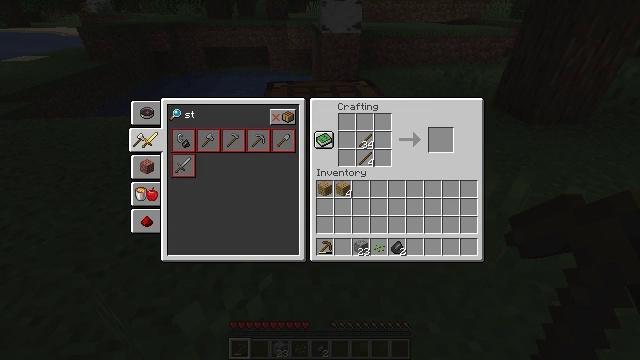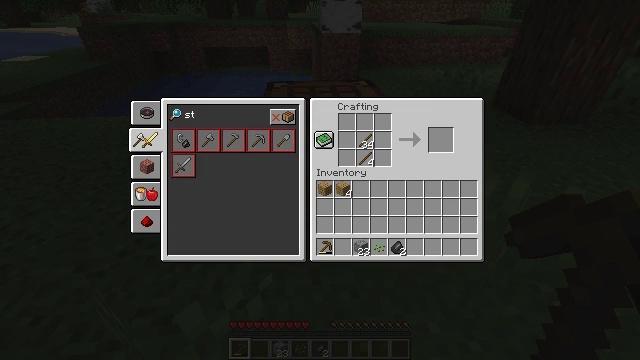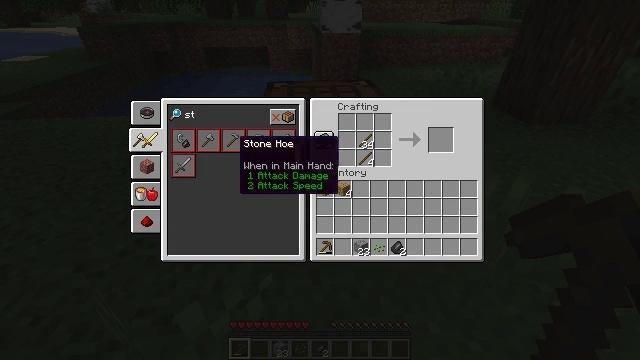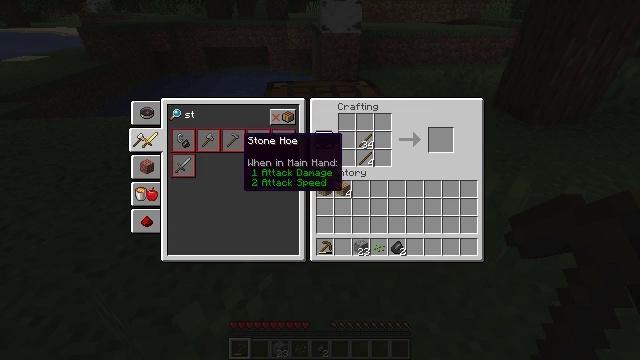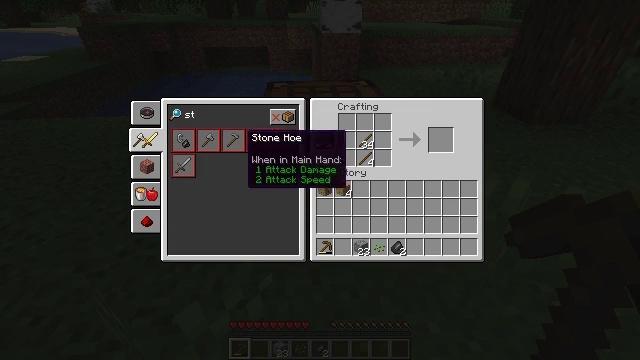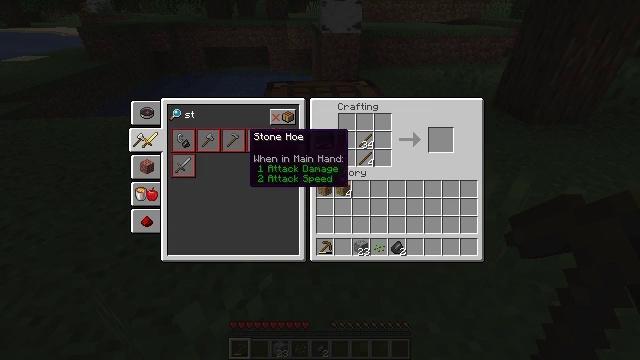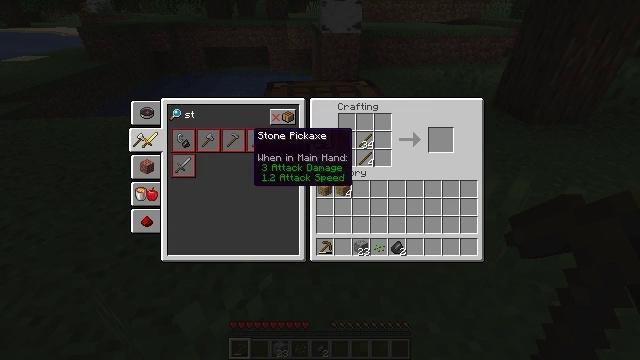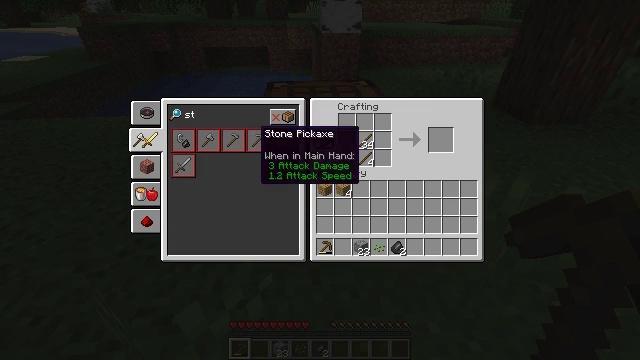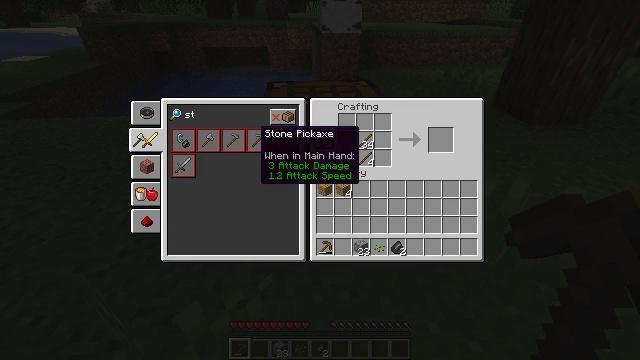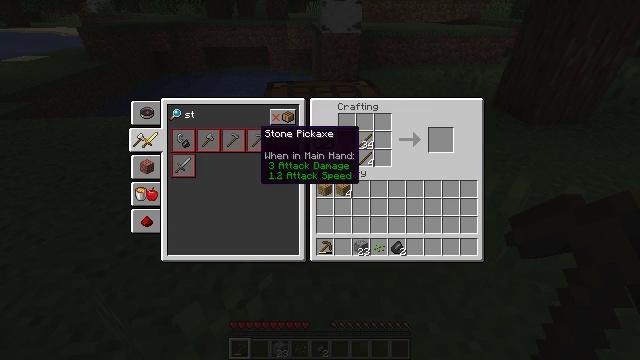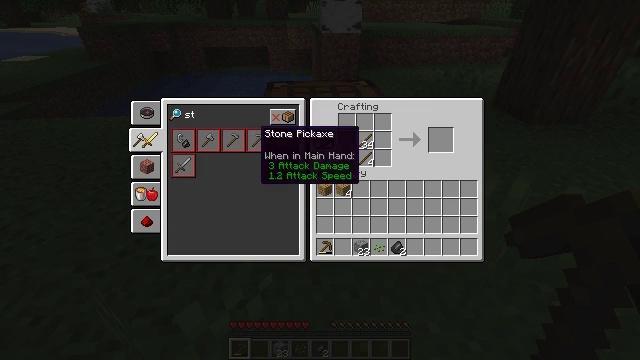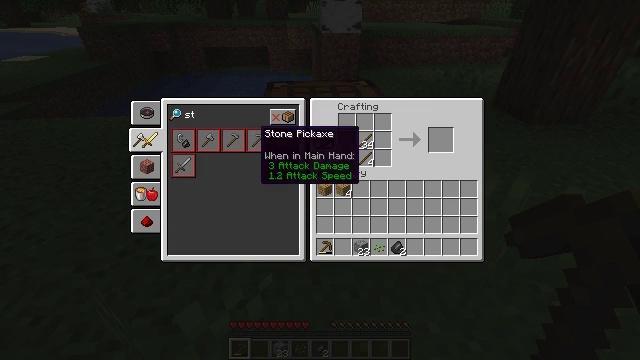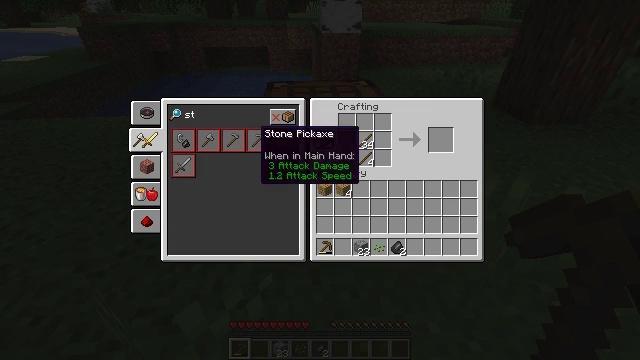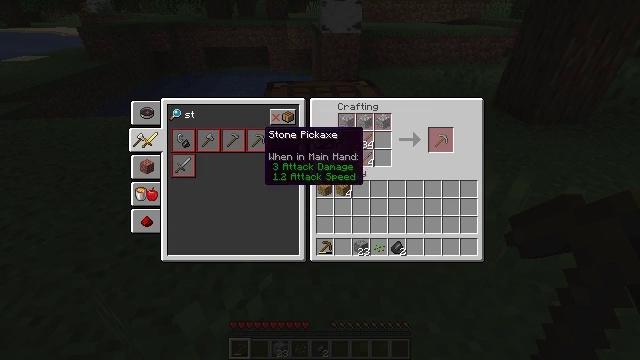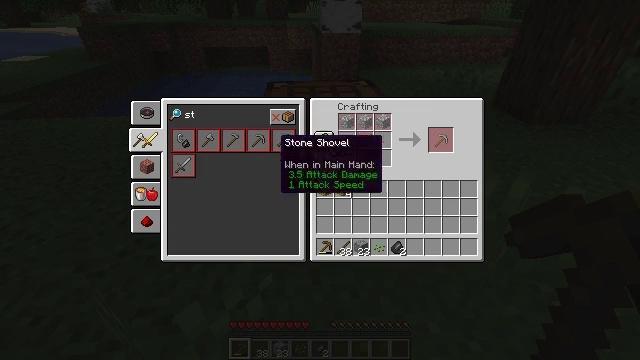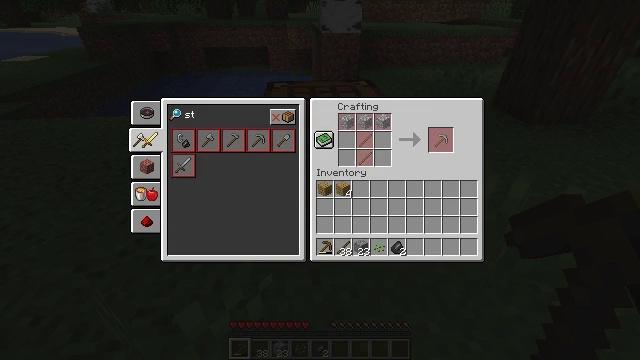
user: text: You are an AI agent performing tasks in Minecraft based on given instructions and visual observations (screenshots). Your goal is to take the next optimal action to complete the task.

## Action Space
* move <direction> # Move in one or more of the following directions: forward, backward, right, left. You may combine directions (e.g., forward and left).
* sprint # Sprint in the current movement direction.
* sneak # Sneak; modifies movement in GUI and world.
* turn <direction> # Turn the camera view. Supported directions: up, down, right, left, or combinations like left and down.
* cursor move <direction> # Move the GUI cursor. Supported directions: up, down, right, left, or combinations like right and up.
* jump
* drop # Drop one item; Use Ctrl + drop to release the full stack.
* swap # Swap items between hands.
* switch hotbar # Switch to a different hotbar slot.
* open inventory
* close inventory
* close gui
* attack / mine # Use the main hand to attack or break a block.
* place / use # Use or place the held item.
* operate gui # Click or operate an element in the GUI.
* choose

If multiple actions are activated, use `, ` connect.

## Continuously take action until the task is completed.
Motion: motion action
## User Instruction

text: Get the crafting table into the inventory.
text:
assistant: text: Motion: cursor move right and up
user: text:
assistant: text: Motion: cursor move right and up
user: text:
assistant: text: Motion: no_op
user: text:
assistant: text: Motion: no_op
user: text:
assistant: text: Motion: no_op
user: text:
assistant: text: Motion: no_op
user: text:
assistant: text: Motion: cursor move right
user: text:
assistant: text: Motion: operate gui
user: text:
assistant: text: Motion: operate gui
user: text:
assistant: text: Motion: operate gui
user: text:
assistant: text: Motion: no_op
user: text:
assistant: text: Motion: no_op
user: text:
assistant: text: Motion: no_op
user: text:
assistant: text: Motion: cursor move right and down
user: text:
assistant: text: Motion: cursor move right and down
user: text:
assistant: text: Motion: cursor move right and down
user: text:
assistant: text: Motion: cursor move right and down
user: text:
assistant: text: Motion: no_op
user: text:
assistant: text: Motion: no_op
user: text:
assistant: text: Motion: no_op
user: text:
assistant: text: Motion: cursor move up
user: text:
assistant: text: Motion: cursor move left and up
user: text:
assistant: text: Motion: no_op
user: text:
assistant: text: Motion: no_op
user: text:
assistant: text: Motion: no_op
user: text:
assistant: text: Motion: no_op
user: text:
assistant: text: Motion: no_op
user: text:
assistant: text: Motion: cursor move up
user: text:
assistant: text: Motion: no_op
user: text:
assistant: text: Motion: cursor move up